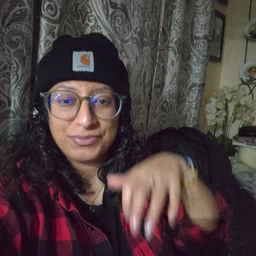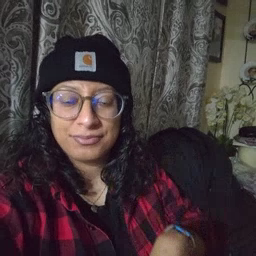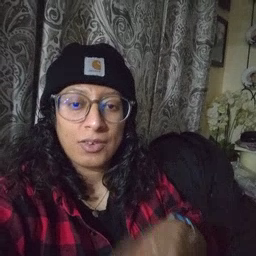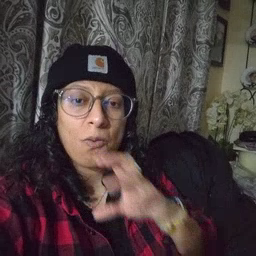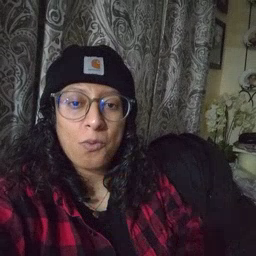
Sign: old